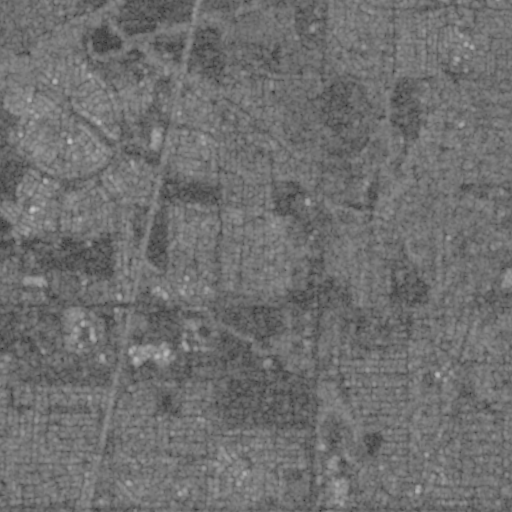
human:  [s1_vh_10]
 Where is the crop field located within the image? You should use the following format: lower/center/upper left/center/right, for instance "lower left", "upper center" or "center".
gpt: The crop field is located in the upper left of the image.
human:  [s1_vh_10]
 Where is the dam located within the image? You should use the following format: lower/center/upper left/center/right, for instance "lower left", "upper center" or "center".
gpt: The dam is located in the upper left of the image.
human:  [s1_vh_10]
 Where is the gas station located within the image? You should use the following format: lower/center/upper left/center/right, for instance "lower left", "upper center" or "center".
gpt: The gas station is located in the lower center of the image.
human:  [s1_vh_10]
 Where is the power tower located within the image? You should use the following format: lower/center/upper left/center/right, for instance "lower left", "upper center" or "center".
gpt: The power tower is located in the lower right of the image.
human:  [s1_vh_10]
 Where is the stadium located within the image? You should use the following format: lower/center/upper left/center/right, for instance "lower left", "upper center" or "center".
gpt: The stadium is located in the lower left of the image.
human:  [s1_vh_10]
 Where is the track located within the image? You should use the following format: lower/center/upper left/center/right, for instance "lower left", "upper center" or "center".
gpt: The track is located in the lower center of the image.
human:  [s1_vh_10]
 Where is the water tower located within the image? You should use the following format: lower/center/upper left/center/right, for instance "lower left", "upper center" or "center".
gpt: The water tower is located in the upper left of the image.
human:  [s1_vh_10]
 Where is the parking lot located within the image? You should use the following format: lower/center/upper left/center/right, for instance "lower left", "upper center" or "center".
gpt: There is no parking lot in the image.

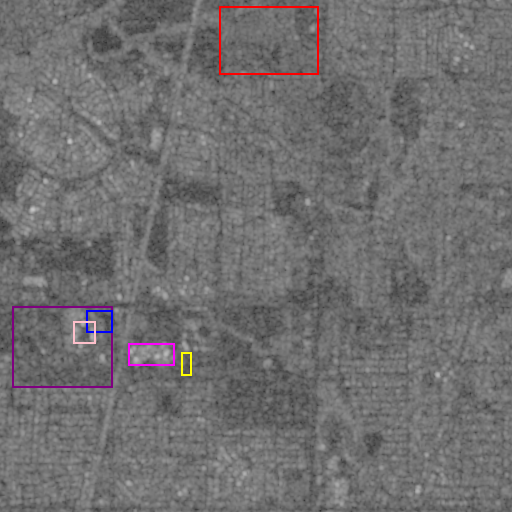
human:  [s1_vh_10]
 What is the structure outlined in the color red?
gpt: The structure outlined in red is a crop field.
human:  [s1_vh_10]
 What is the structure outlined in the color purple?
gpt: The structure outlined in purple is a park.
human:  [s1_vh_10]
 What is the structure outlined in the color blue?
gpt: The structure outlined in blue is a parking lot.
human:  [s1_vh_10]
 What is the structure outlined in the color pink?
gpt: The structure outlined in pink is a stadium.
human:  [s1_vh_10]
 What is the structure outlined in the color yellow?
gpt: The structure outlined in yellow is a track.
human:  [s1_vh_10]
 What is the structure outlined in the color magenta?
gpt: The structure outlined in magenta is a building.
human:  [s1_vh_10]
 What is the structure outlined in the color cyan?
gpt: There is no cyan outline.